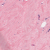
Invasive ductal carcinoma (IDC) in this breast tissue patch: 0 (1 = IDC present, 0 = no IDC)